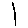
Label: line